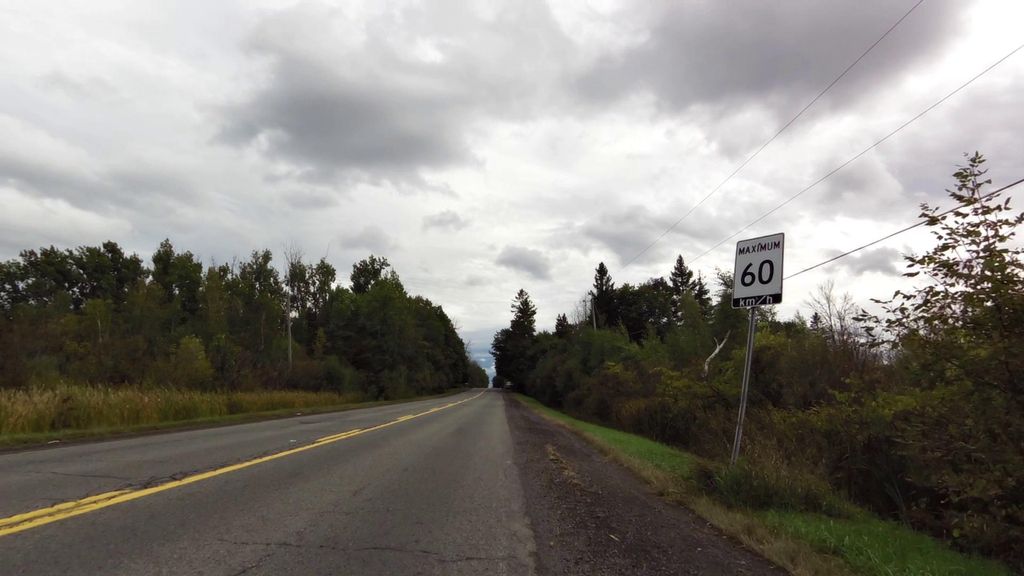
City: ottawa-gatineau